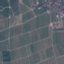
Label: PermanentCrop